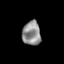
Tissue: skin
Cell type: Epithelial cells
Senescence score: 0.2856
Nuclear area (px): 434
Mean DAPI intensity: 143.012